Current action and preconditions to check: path_clear

Your task: For each precondition in the list above, predict whether it will hold at this action.

Consider the current scene as observed from the mobile robot's camera, and analyze the predicted future states of all dynamic agents (e.g., people, animals, vehicles, or any moving entities) within the NEXT SECOND.

IMPORTANT: Only answer "very likely" if you are absolutely certain—based on strong, clear evidence—that a dynamic agent will violate the precondition in the predicted future state. Do NOT answer "very likely" for unlikely, ambiguous, or low-probability risks.

Ask yourself for each precondition: Is there a high probability, with clear and convincing evidence, that the predicted future states of any dynamic agent will interfere with the predicted future state of the currently executing action within the NEXT SECOND, causing that precondition to fail?

Assess the risk level based on these predictions. Use "likely" or "very likely" if motions create a clear risk of interference.

Use "neutral" or "improbable" if agents are nearby but their predicted paths are clearly diverging or non-conflicting.

Failure Risk Categories: "very improbable", "improbable", "neutral", "likely", "very likely"

Answer Format: Output ONLY the probability_of_failure value from these categories: "very improbable", "improbable", "neutral", "likely", "very likely"

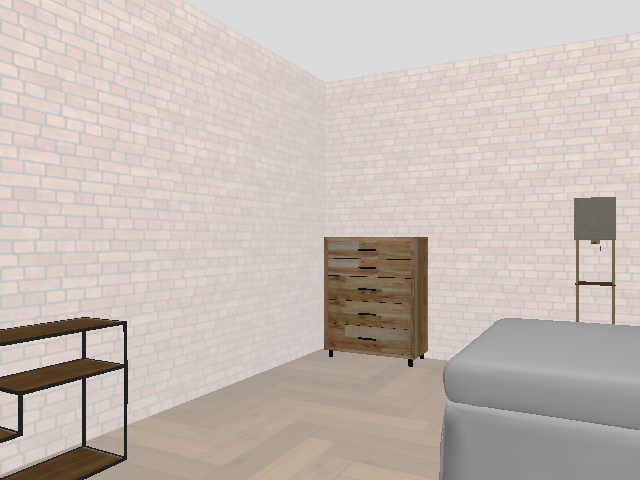

Answer: very improbable